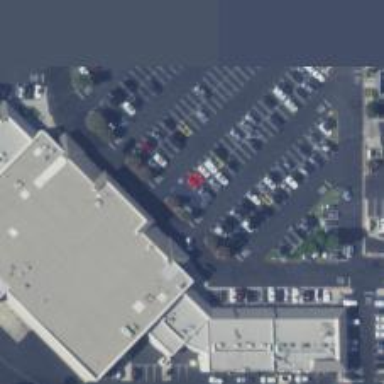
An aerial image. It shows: Parking space.